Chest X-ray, PA view. Patient: 30 years old, sex F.
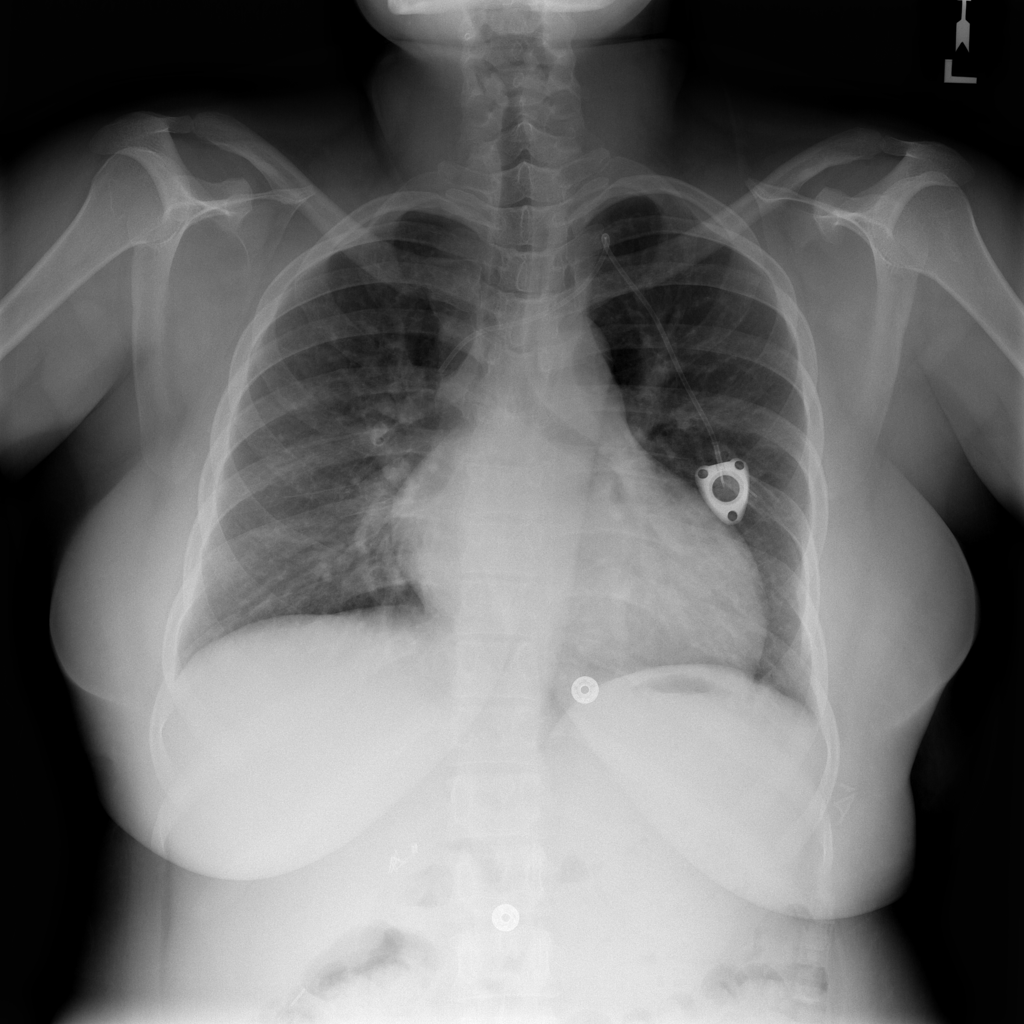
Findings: Cardiomegaly, Effusion